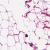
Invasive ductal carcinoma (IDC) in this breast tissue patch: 0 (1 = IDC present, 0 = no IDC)